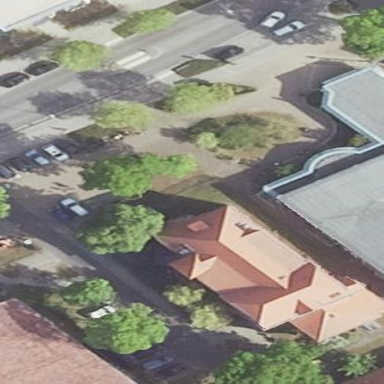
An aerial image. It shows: School building with unique quadruple saltbox roof shape.